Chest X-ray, PA view. Patient: 37 years old, sex M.
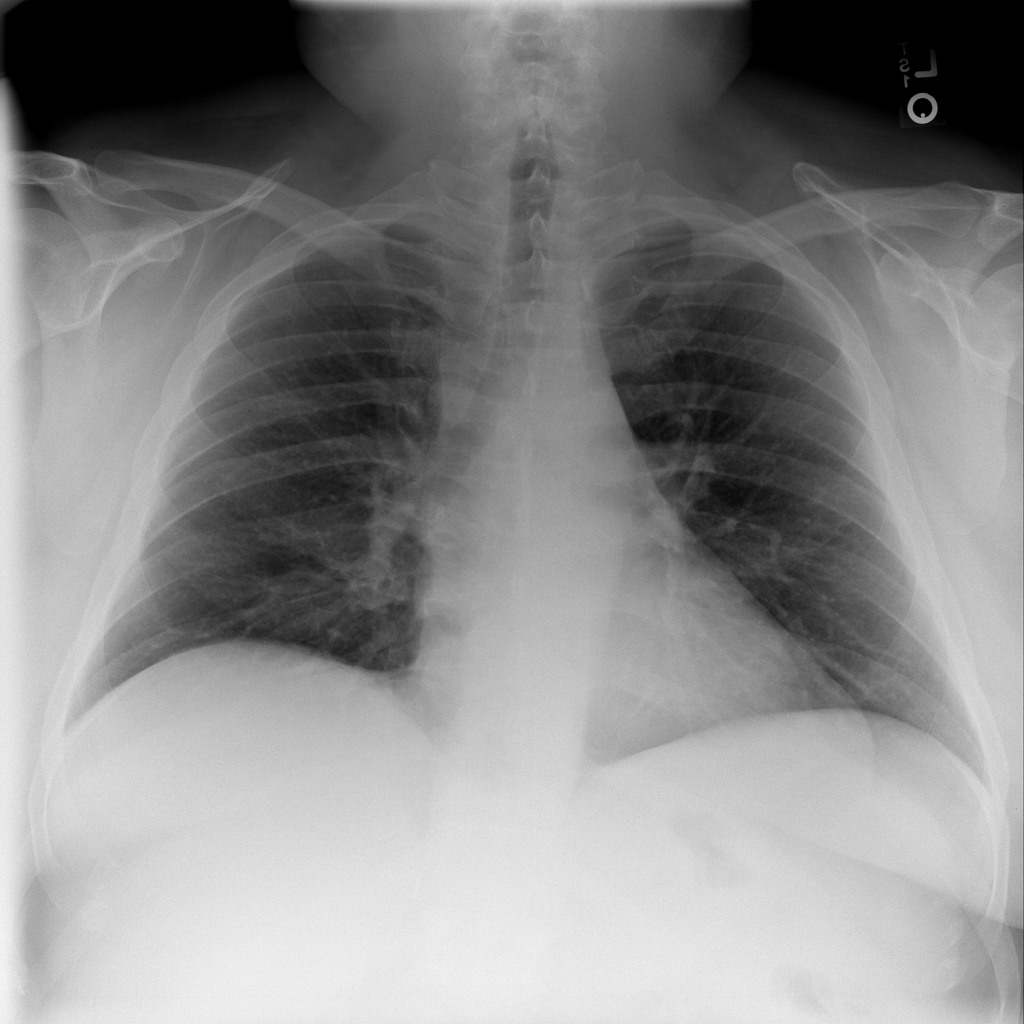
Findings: No Finding